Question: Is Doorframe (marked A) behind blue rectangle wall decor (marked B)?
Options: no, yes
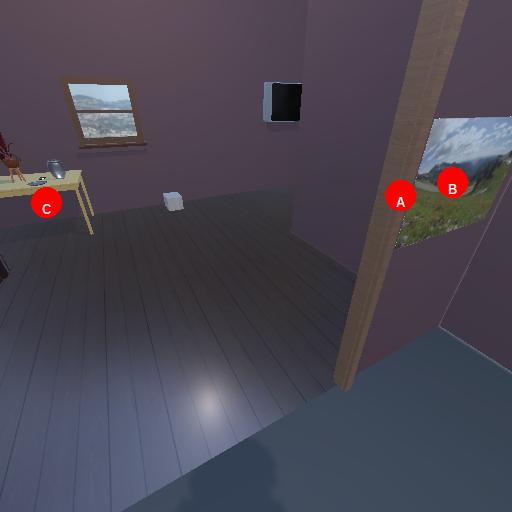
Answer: no